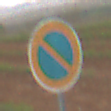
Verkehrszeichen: EingeschraenktesHalteverbot
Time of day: Midday
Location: Outdoor (Nature)
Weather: PartlyCloudy
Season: NotSpecified
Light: Natural